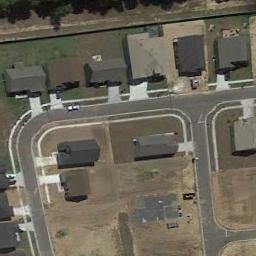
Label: medium_residential